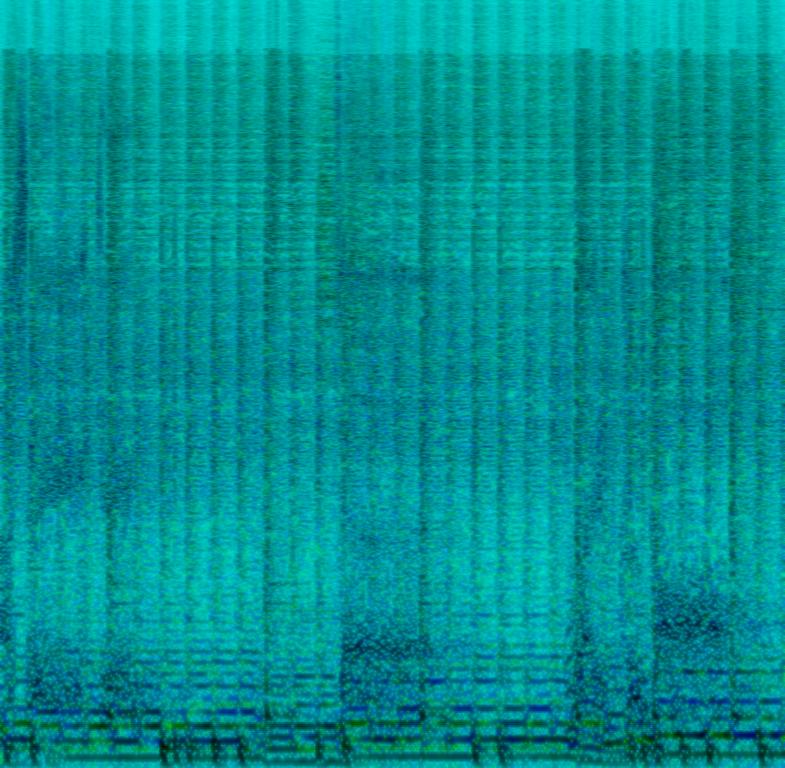
The Metal song features a low throaty male vocal singing over widely spread, aggressive and distorted electric guitars, groovy bass guitar, punchy snare, energetic cymbals and double pedal kick. In the second part of the loop, the instrumental calms down, as there is an arpeggiated piano melody over which a soft female vocal is singing. Overall it sounds energetic, aggressive and manic. The male vocal in the first part of the loop is leaning towards the left channel of the stereo image, making it sound unbalanced and therefore low quality.